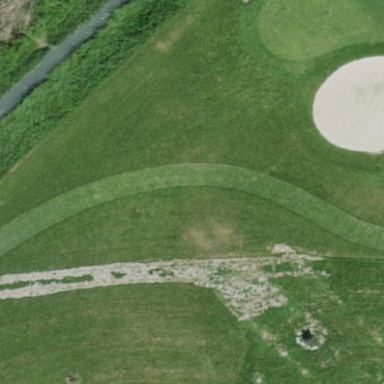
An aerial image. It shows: Grassy area designated as golf fairway.